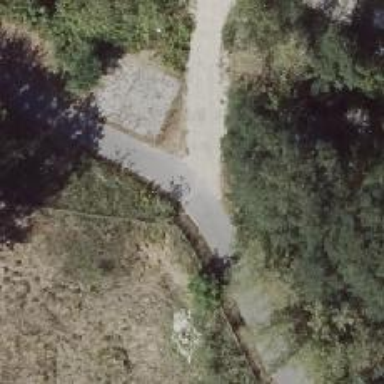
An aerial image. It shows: Asphalt road designated for service vehicles.